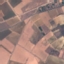
Land use / land cover: PermanentCrop